Question: I'm following this <URL>, but I'll explain what's happening. I have created a custom view that extends off UiView. It is created from an 'xib' file. Here is a photo of the 'xib' file in interfacebuilder:

Notice that the file owner is already linked to my custom class.
Now I'll show you my custom class:
'''
#import "CostcoLoginView.h"
@implementation CostcoLoginView
-(id)initWithFrame:(CGRect)frame{
self = [super initWithFrame:frame];
if(self){
}
return self;
}
-(id)initWithCoder:(NSCoder *)aDecoder{
self=[super initWithCoder:aDecoder];
if(self){
[[NSBundle mainBundle] loadNibNamed:@"CostcoLoginView" owner:self options:nil];
[self addSubview:self.view];
}
return self;
}
@end
'''
And here is the header file for my custom view:
'''
#import <UIKit/UIKit.h>
@interface CostcoLoginView : UIView
@property (strong, nonatomic) IBOutlet UIView *view;
@end
'''
notice the one property I have: it's a view that is linked to the interfacebuilder 'xib' file shown in the photo above.
Everything looks good so far. My goal now is to use this custom UIView as the 'inputAccessoryView' of a 'UITextField' I have. Here is the partial code:
'''
usernameField.inputAccessoryView = [[CostcoLoginView alloc] init ];
'''
Why is this not working? Nothing appears. Is it because of how I'm initializing the custom view? When I check in the simulator nothing appears. I tried toggling the keyboard but nothing appears. The rest of app works fine, but my custom view does not appear.
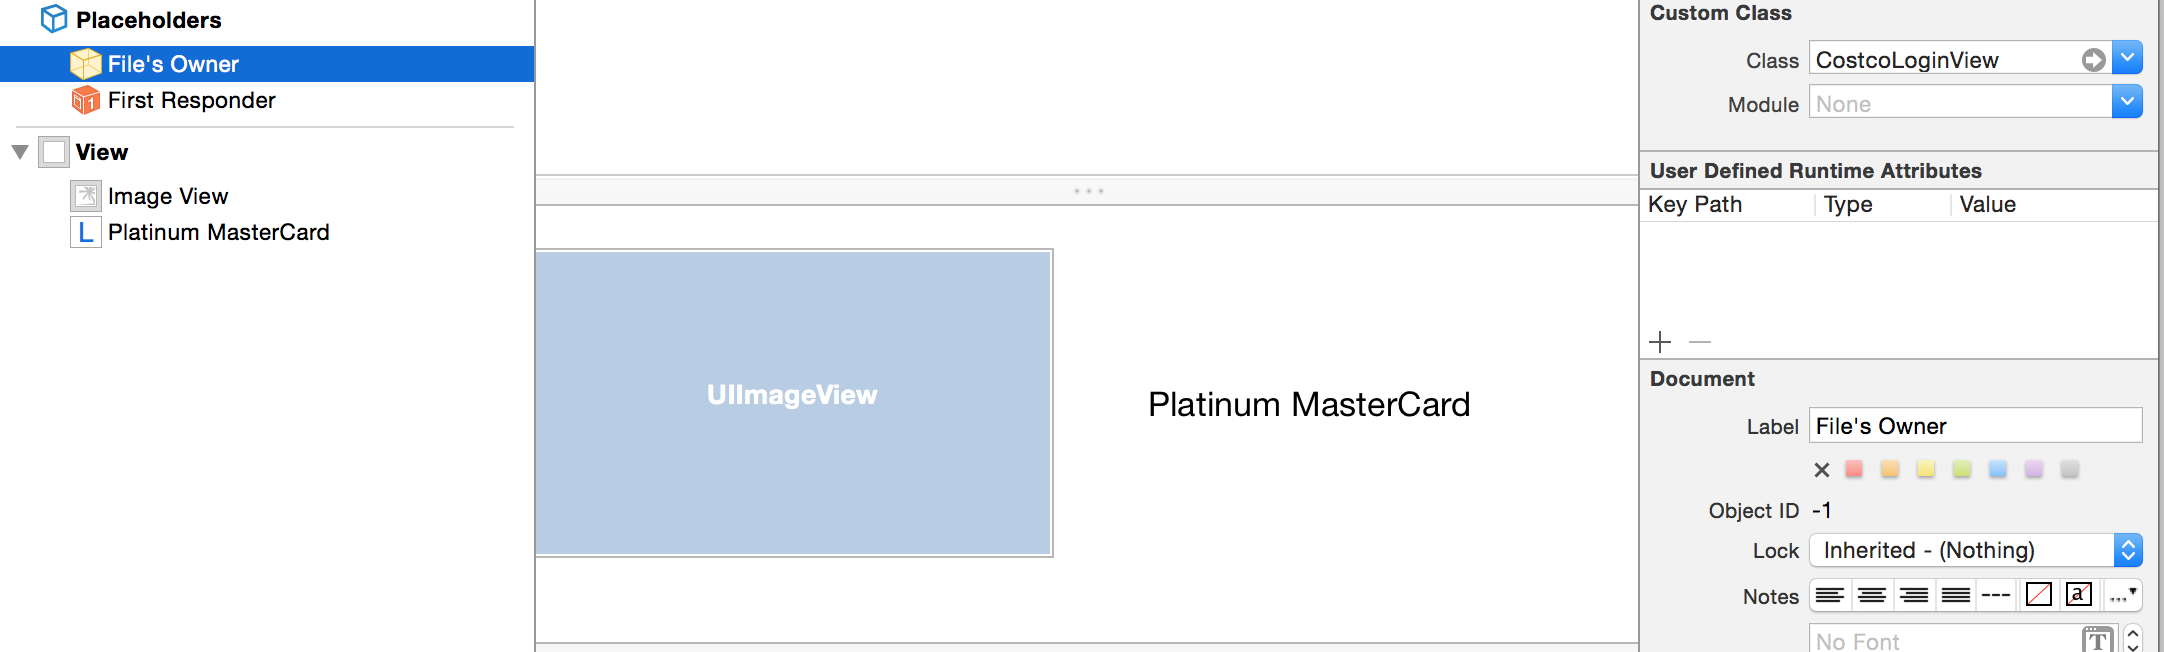
Answer: You have not add subview when you call init,and you forget to set frame of your view in xib.
so you may change your code to this and try.
'''
#import "CostcoLoginView.h"
@implementation CostcoLoginView
-(id)initWithFrame:(CGRect)frame{
self = [super initWithFrame:frame];
if(self){
[self setup];
}
return self;
}
-(id)initWithCoder:(NSCoder *)aDecoder{
self=[super initWithCoder:aDecoder];
if(self){
[self setup];
}
return self;
}
-(id)init{
self = [super init];
if (self) {
[self setup];
}
return self;
}
-(void)setup{
[[NSBundle mainBundle] loadNibNamed:@"CostcoLoginView" owner:self options:nil];
self.view.frame = self.bounds;
[self addSubview:self.view];
}
@end
'''